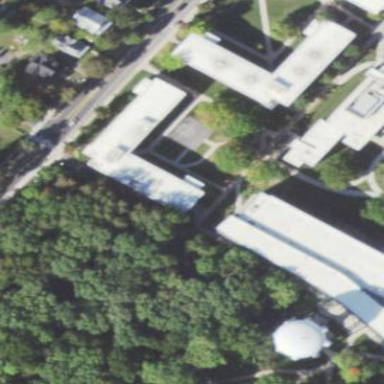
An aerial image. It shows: Dormitory building.